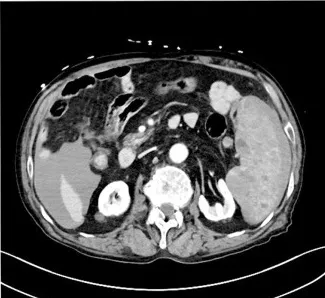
Enhanced CT scan reveals a large amount of fluid accumulation in the abdominal cavity. Multiple low-density nodules are visible within the spleen, accompanied by uneven density below the spleen. (C, D) Uneven density changes are observed on the inner side of the spleen.
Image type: radiology (ct)